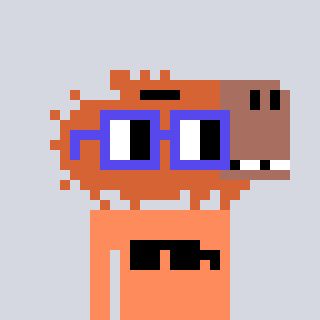
a pixel art character with square blue glasses, a capybara-shaped head and a peachy-colored body on a cool background